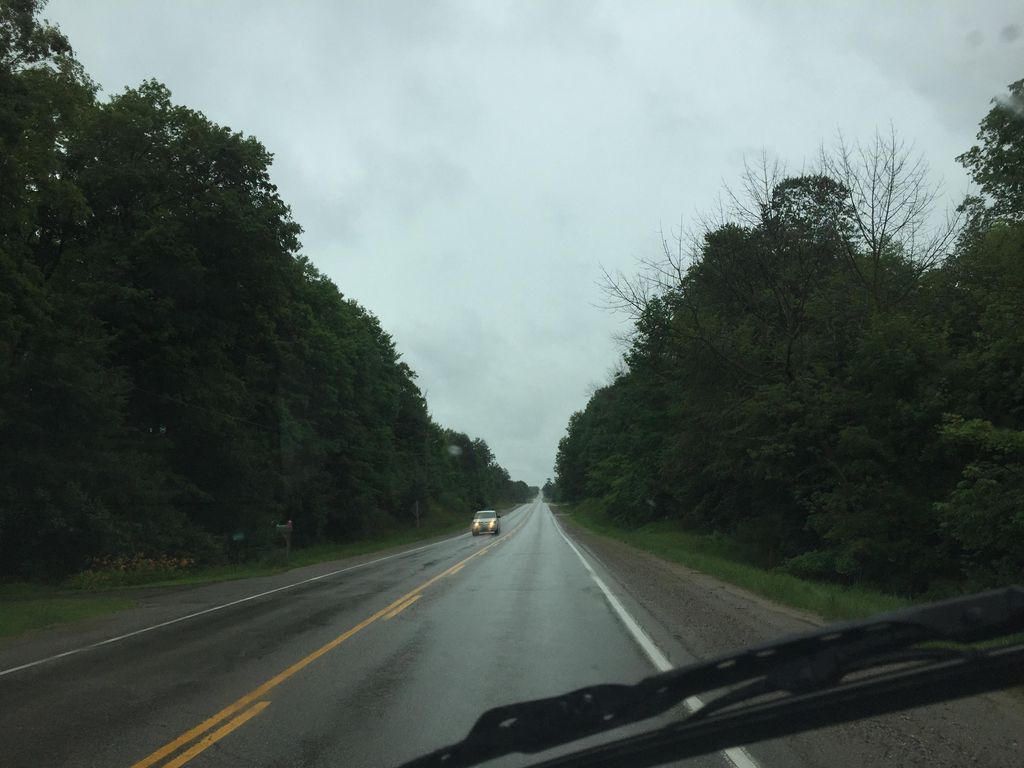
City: kitchener-waterloo